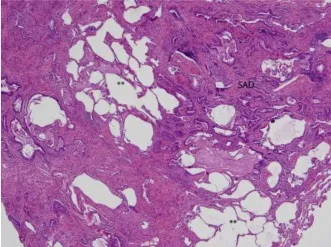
A: Low magnification of the lower lobe shows temporal heterogeneity with dense pink areas representing fibrosis, intervening uninvolved areas (**) and small airways disease (SAD) (top right).
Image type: pathology (h&e)